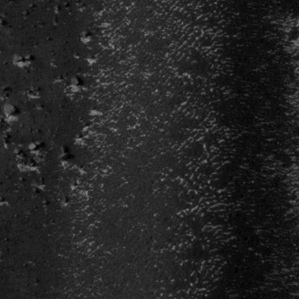
Label: frost